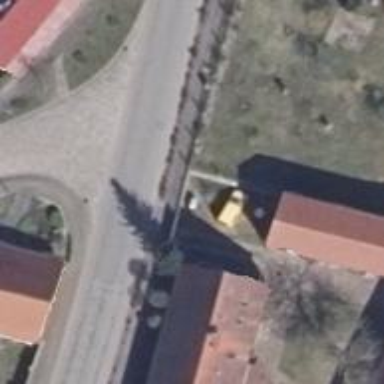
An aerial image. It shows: Smooth asphalt road in residential area.